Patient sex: M
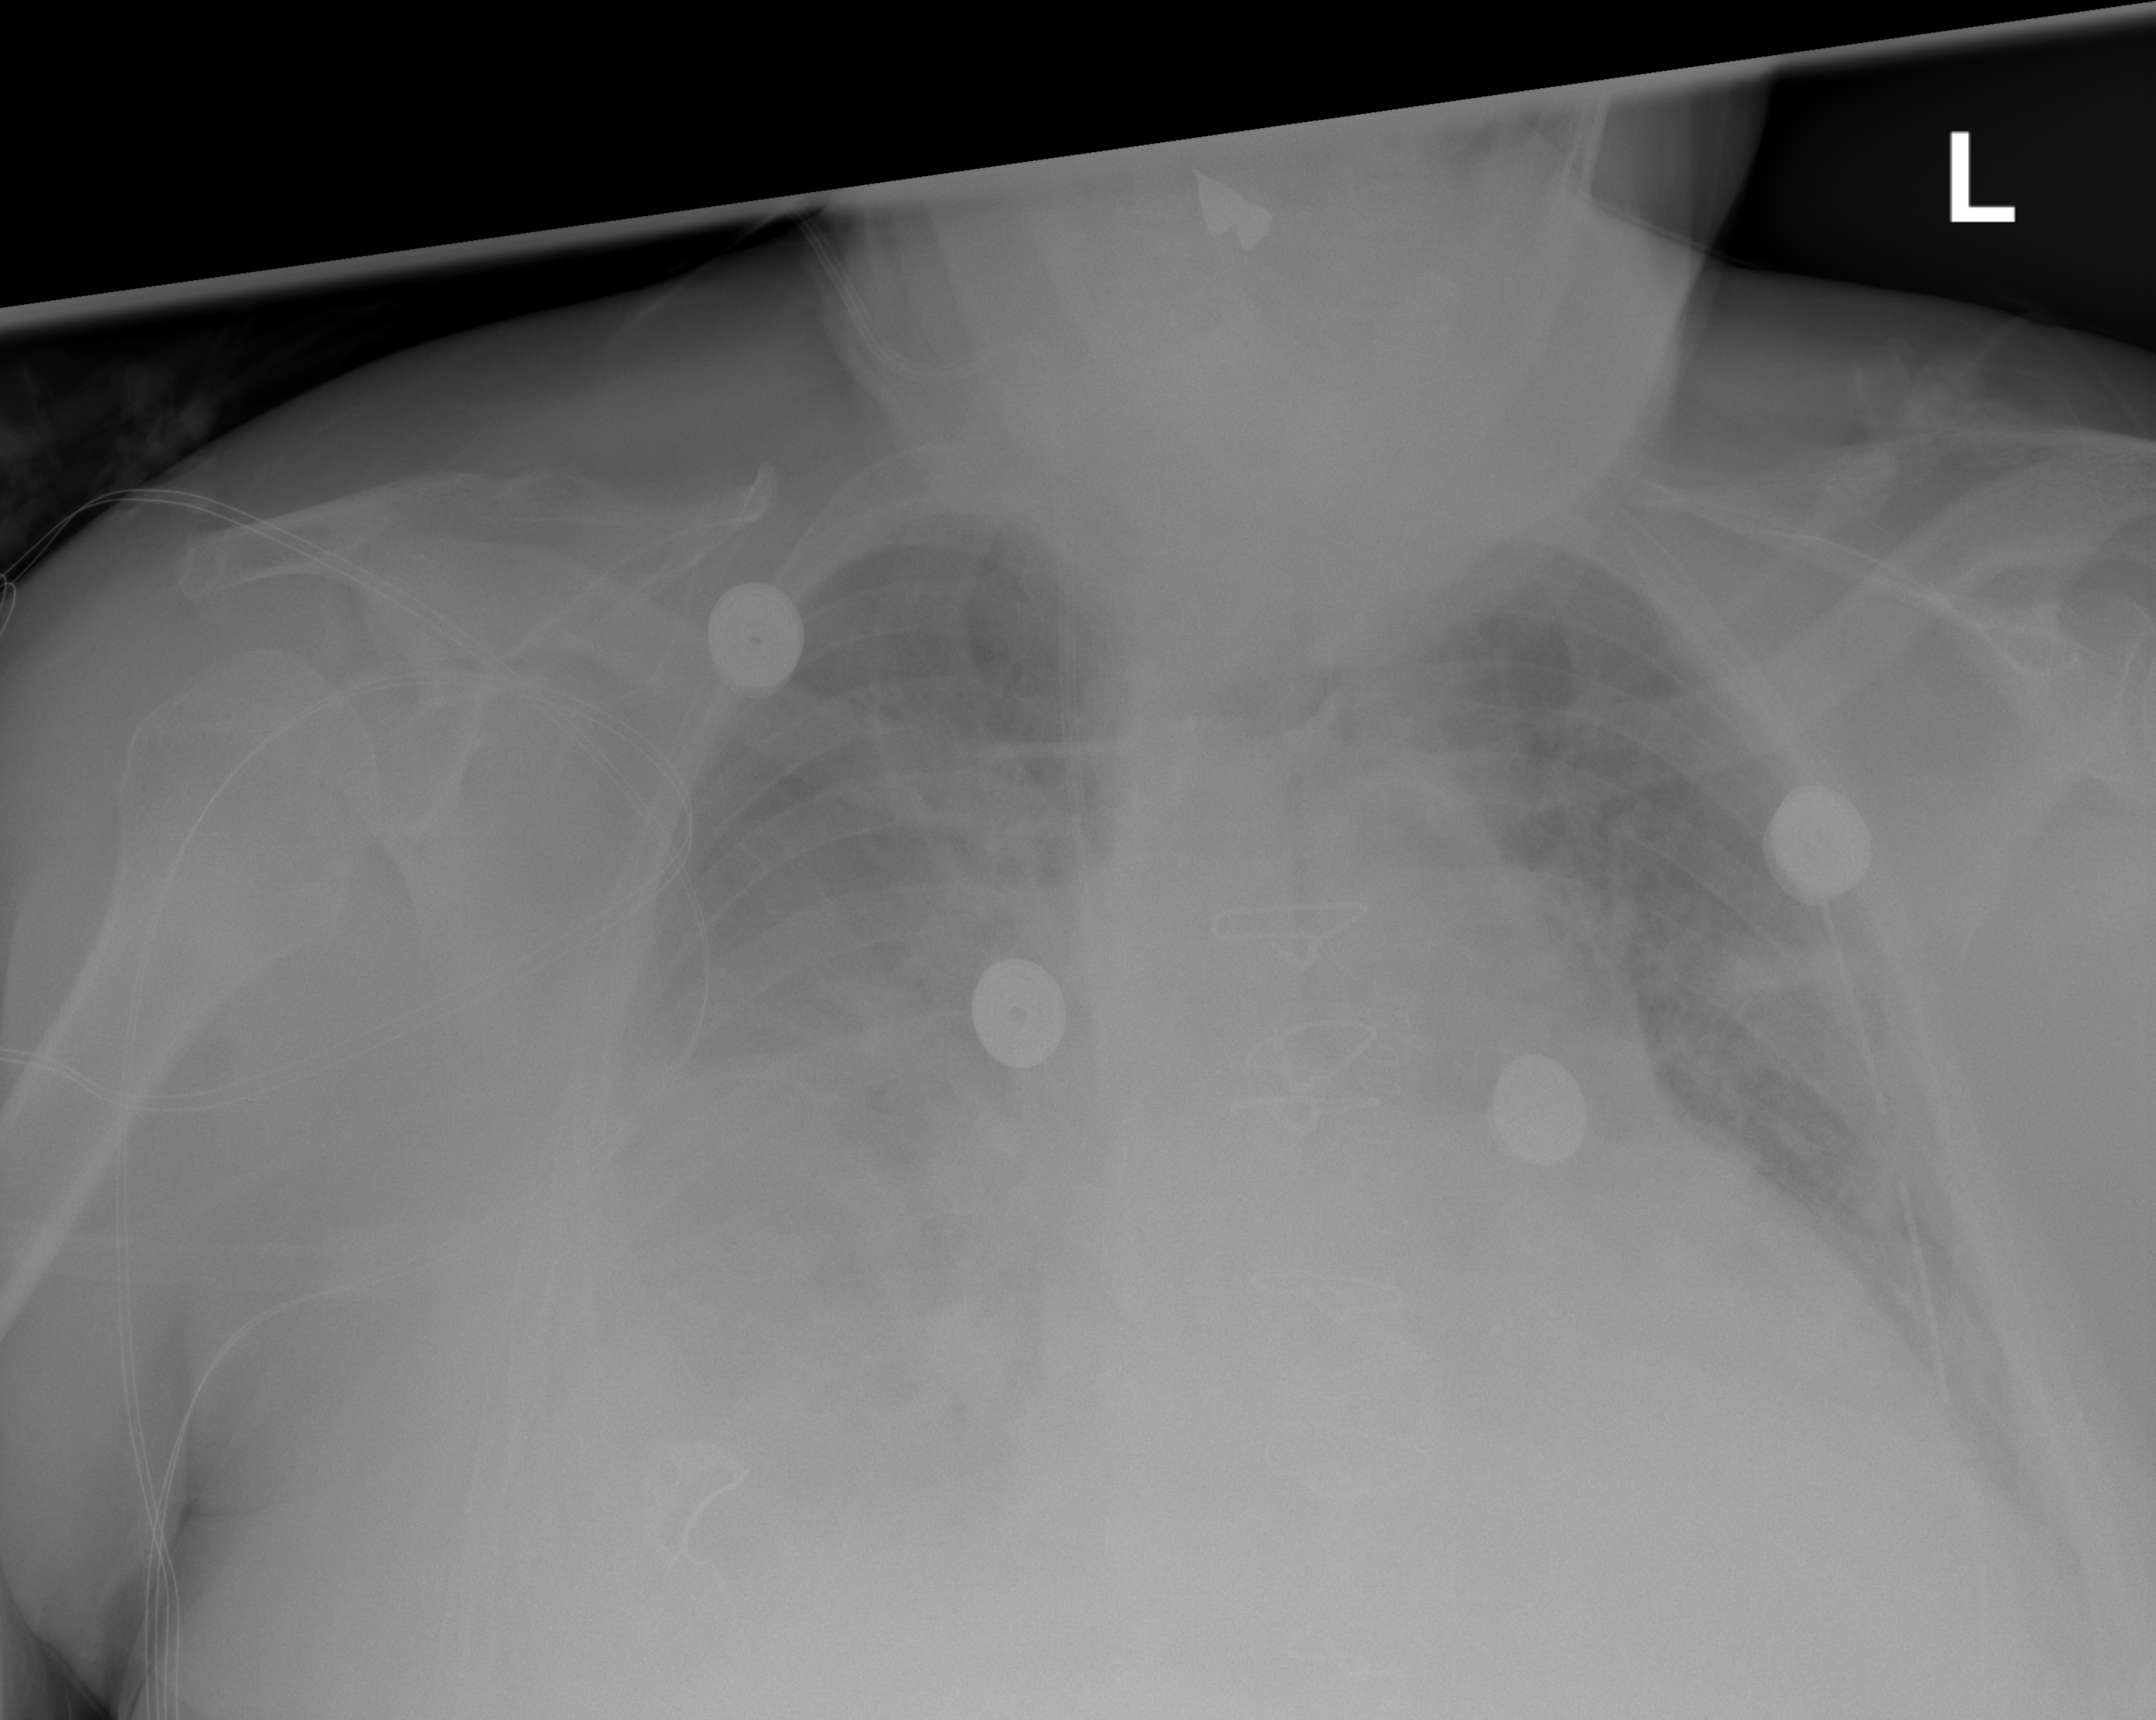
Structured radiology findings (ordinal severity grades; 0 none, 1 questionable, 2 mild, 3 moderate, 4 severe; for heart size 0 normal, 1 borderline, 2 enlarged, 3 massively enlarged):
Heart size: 2
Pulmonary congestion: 2
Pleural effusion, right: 3
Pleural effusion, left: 2
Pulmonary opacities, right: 2
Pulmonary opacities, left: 2
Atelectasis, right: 3
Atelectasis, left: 2